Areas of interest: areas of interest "Scenic Spot"
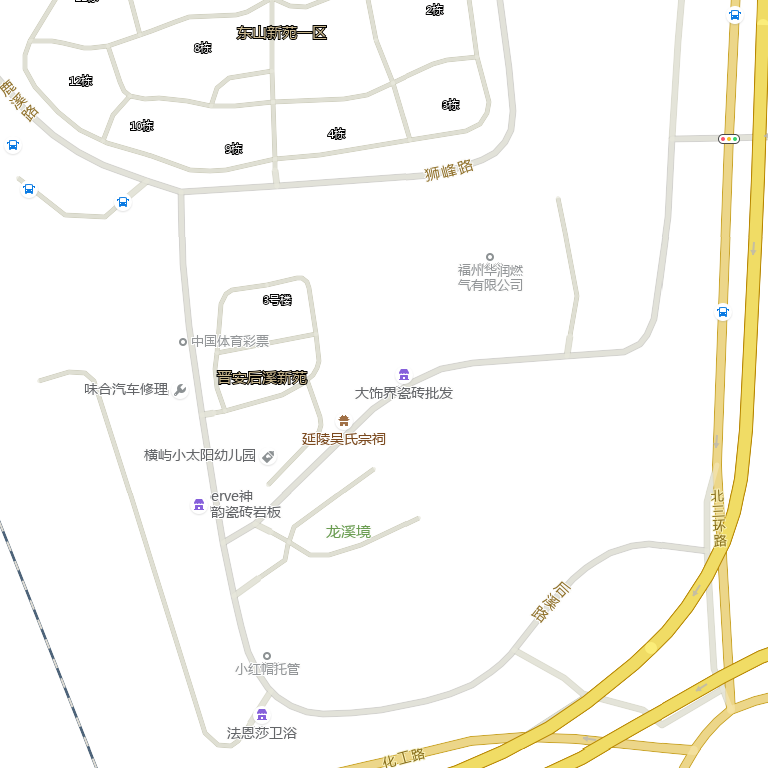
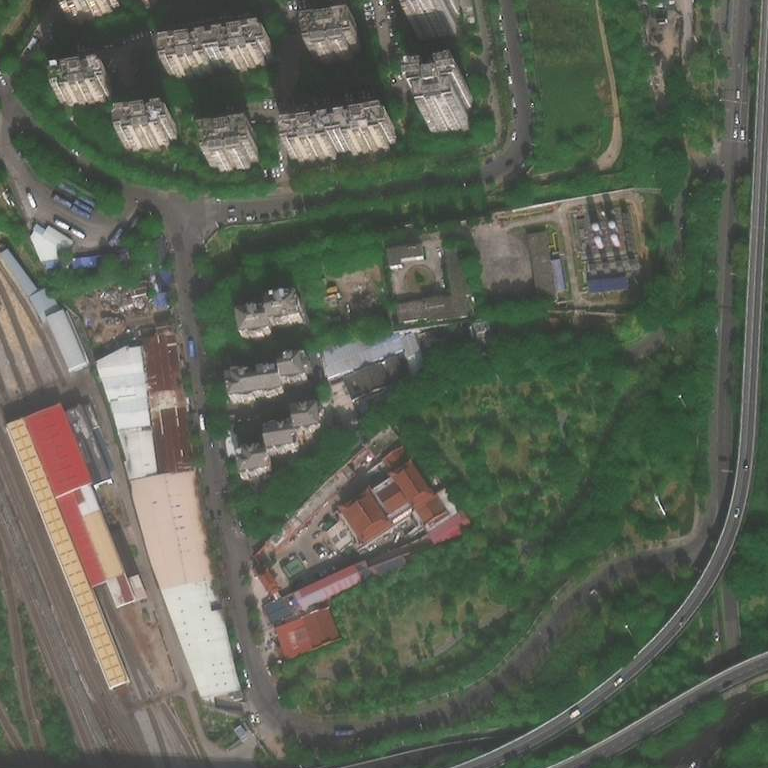